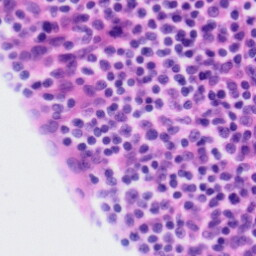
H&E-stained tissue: Tonsil